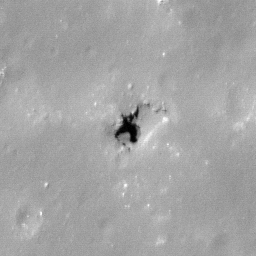
Pit: Jackson 2b
Host crater: Jackson
Host type: impact_melt
Lunar coordinates: latitude 22.497, longitude 196.281